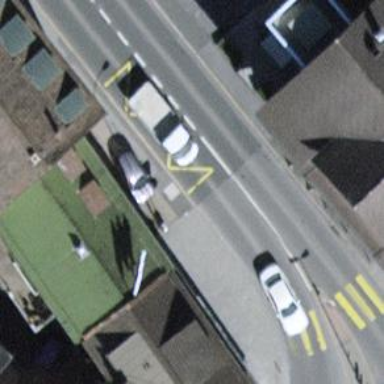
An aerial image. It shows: Bus stop with platform for public transport.